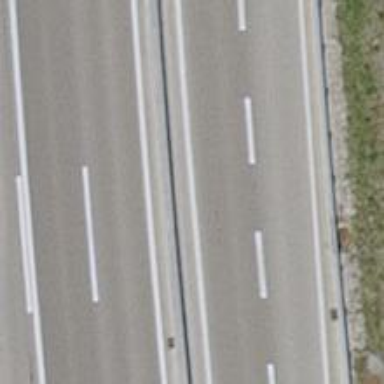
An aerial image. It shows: This is trunk highway with motorroad.